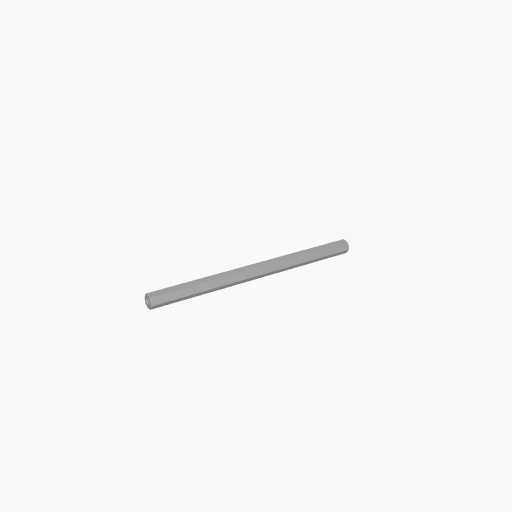
Part: Standoff8RID120